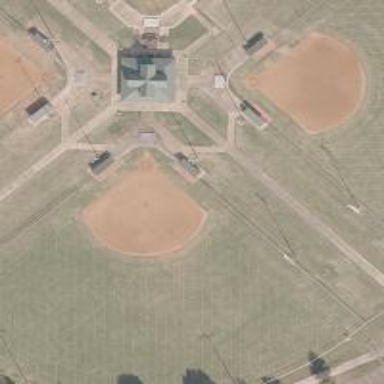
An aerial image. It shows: Baseball pitch for leisure and sports activities.